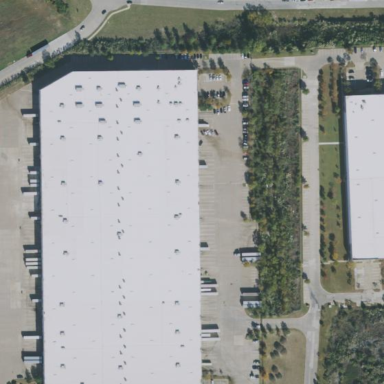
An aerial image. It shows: Warehouse.